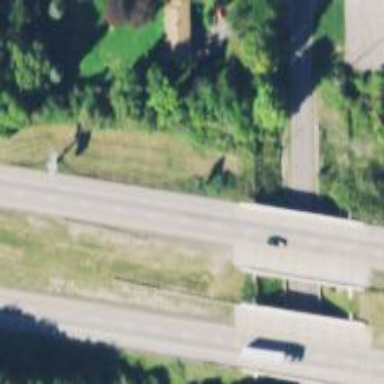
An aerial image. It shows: Viaduct bridge on motorway.